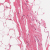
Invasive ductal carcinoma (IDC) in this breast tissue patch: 0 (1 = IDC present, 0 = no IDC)